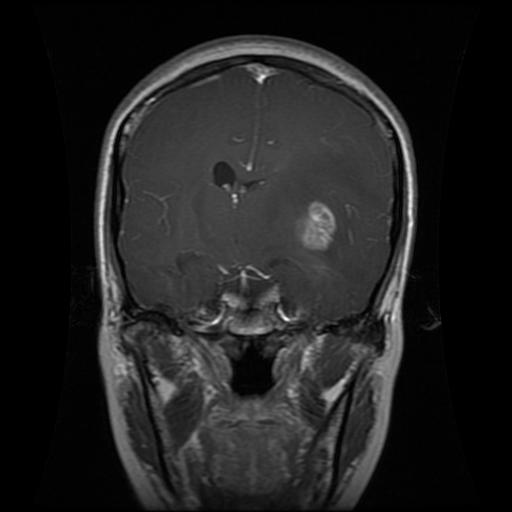
Label: glioma